Question: I have C# WinForm application that needs to set sharing permission to some folder, and specify what users have access read/write/delete.
I was wondering if there is any api or way to call something similar to when you right click on folder select Properties/Sharing/Advanced Sharing and window opens.

If you know of anyway calling this window from c# I would appreciate if you share your knowledge.
I want to call this window.
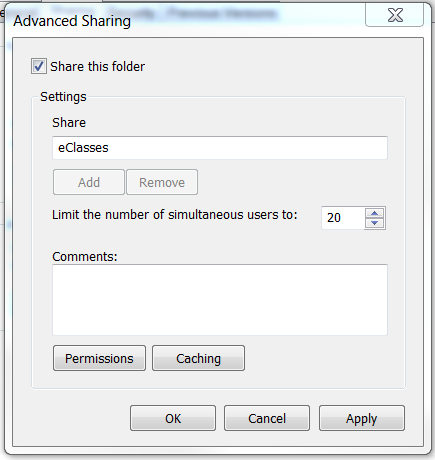
Answer: You can do it through Win32 API:
'''
private static void QshareFolder(string FolderPath, string ShareName, string Description)
{
try
{
// Create a ManagementClass object
ManagementClass managementClass = new ManagementClass("Win32_Share");
// Create ManagementBaseObjects for in and out parameters
ManagementBaseObject inParams = managementClass.GetMethodParameters("Create");
ManagementBaseObject outParams;
// Set the input parameters
inParams["Description"] = Description;
inParams["Name"] = ShareName;
inParams["Path"] = FolderPath;
inParams["Type"] = 0x0; // Disk Drive
// Invoke the method on the ManagementClass object
outParams = managementClass.InvokeMethod("Create", inParams, null);
if ((uint)(outParams.Properties["ReturnValue"].Value) != 0)
{
throw new Exception("Unable to share directory.");
}
}
catch (Exception ex)
{
//MessageBox.Show(ex.Message, "error!");
}
}
'''
Usage:
QshareFolder("c:\TestShare", "Test Share", "This is a Test Share");
Source: <URL>